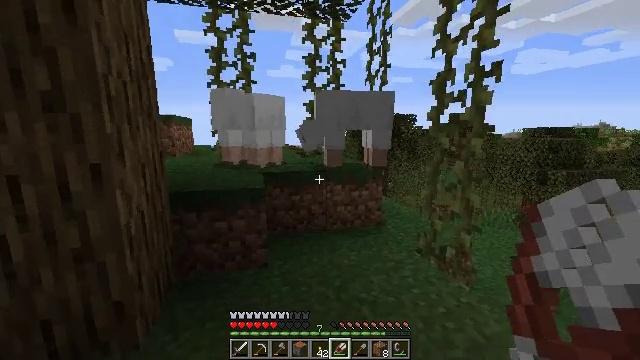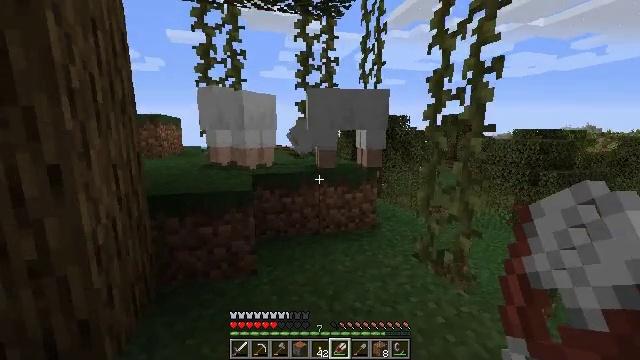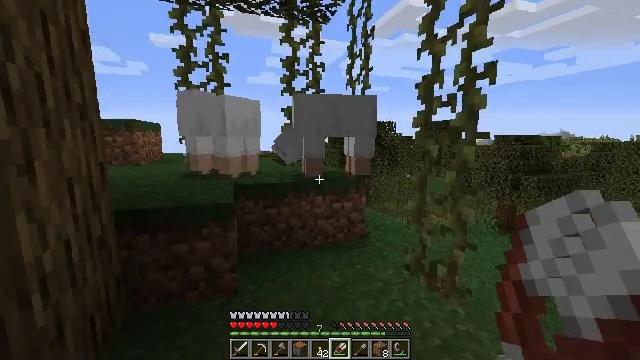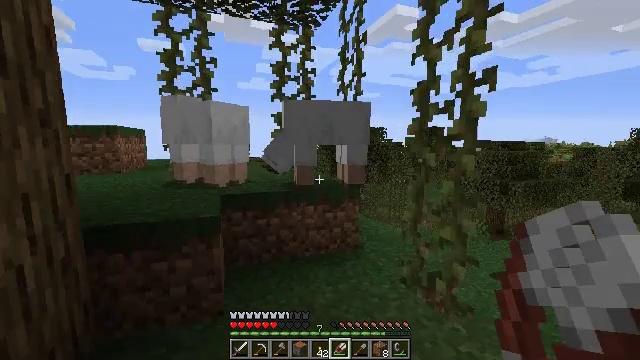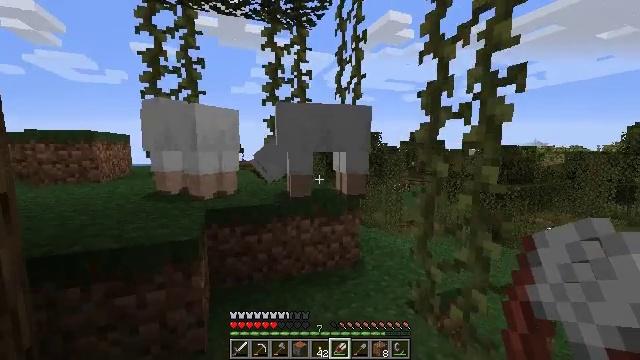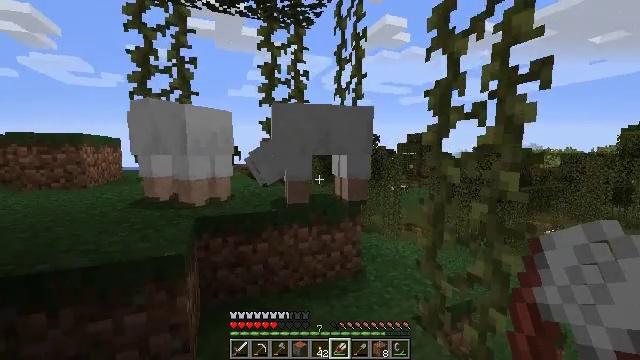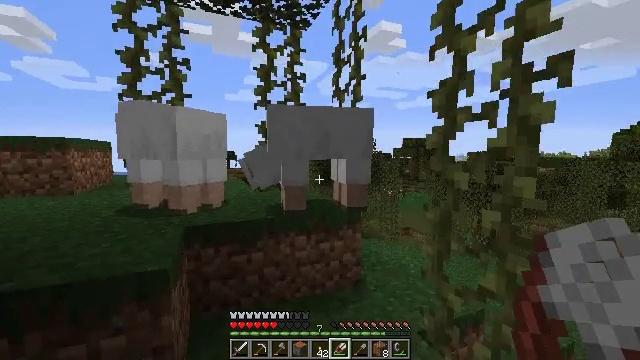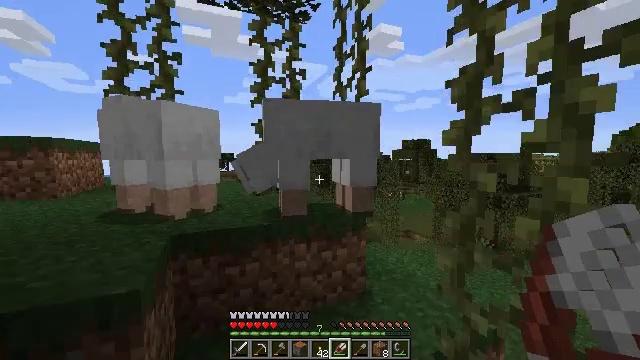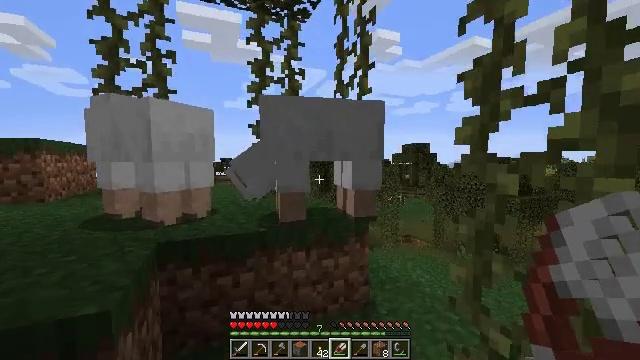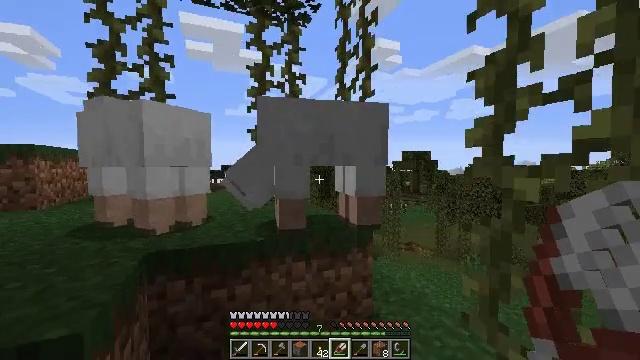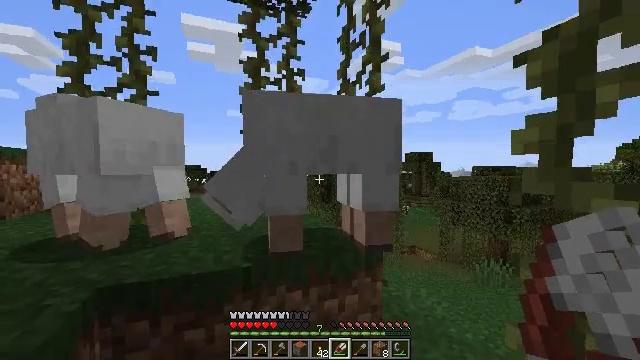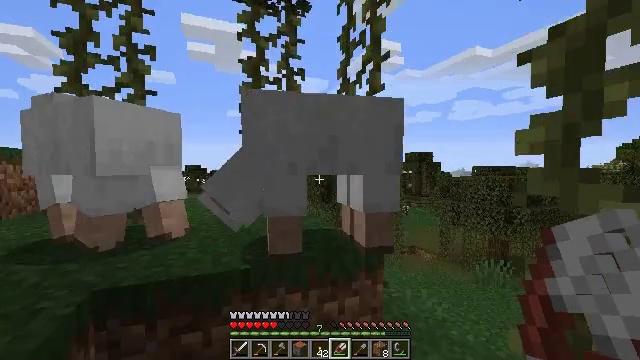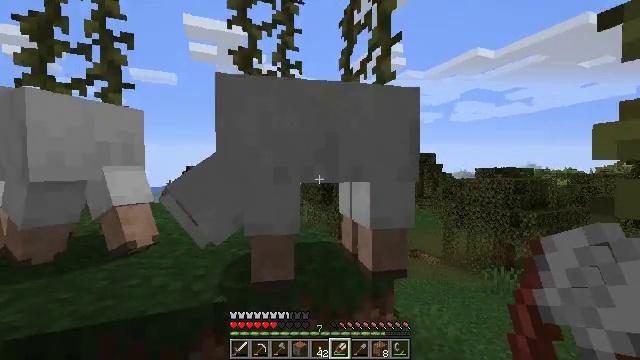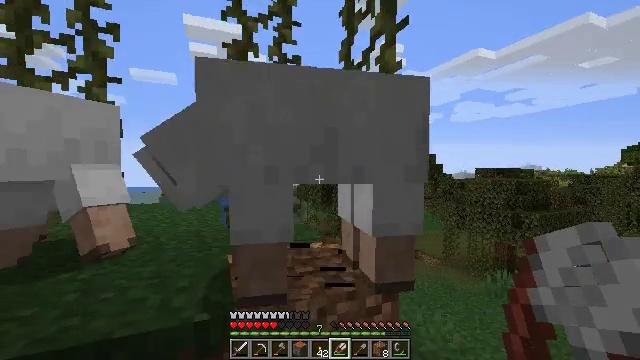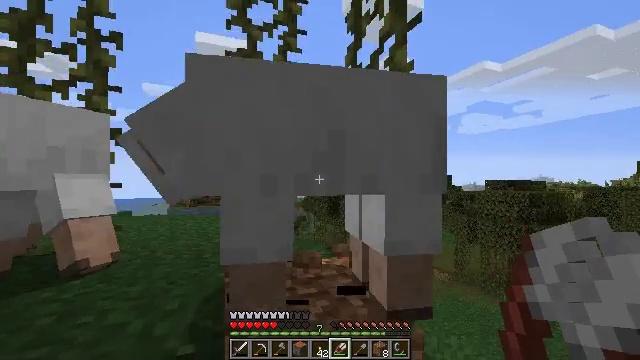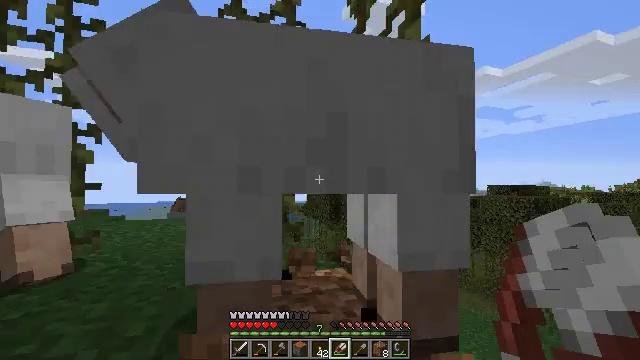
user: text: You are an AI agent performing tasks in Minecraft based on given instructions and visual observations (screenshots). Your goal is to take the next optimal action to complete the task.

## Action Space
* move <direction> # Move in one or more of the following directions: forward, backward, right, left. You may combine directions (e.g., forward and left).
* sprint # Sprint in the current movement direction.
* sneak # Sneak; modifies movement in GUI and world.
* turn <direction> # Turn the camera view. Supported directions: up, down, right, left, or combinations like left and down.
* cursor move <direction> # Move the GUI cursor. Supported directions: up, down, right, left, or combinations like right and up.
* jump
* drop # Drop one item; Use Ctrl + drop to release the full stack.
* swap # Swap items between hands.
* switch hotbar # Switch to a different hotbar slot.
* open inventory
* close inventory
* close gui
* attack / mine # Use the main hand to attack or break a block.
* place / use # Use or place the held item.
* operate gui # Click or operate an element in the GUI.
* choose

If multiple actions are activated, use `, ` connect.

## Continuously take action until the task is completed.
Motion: motion action
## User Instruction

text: Remove shears from the inventory.
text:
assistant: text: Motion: move forward, turn right
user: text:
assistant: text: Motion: move forward, turn right and up
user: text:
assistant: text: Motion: move forward, turn right and up
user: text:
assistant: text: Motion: move forward, turn right and up
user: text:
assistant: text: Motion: move forward
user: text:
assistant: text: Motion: move forward
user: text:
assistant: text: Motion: move forward
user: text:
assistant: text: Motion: move forward
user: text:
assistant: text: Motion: move forward, turn up
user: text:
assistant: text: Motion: move forward
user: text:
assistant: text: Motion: move forward
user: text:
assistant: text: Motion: move forward, use / place
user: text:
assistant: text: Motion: move forward, use / place
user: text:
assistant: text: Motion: move forward, turn left and up, use / place
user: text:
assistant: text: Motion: move forward
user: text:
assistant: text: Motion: move forward, turn up
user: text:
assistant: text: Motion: move forward, turn left
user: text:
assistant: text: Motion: move forward, turn left and down
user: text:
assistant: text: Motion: move forward, turn left
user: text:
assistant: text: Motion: move forward, turn left
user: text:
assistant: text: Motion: move forward, turn left
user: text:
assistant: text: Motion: move forward
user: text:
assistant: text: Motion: move forward
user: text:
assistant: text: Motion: move forward, turn right and up
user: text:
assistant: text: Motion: turn right and up
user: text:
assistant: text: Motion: no_op
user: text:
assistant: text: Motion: turn left
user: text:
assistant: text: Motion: turn left and down
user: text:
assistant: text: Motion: turn left and down
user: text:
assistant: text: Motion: move forward, turn left